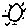
Label: sun